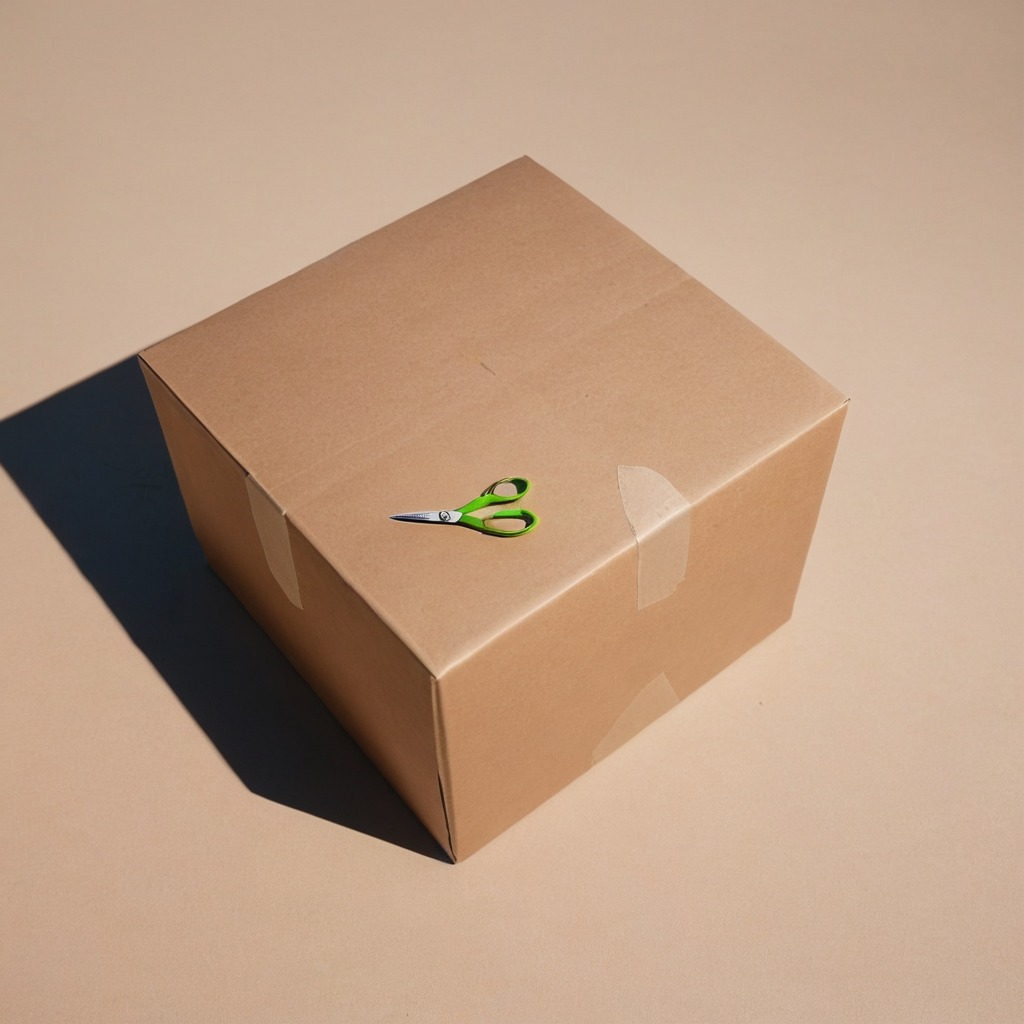
A scissor lying on the cardboard box surface in an outdoor workshop during daytime bright natural light soft shadows slightly creased but